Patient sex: M
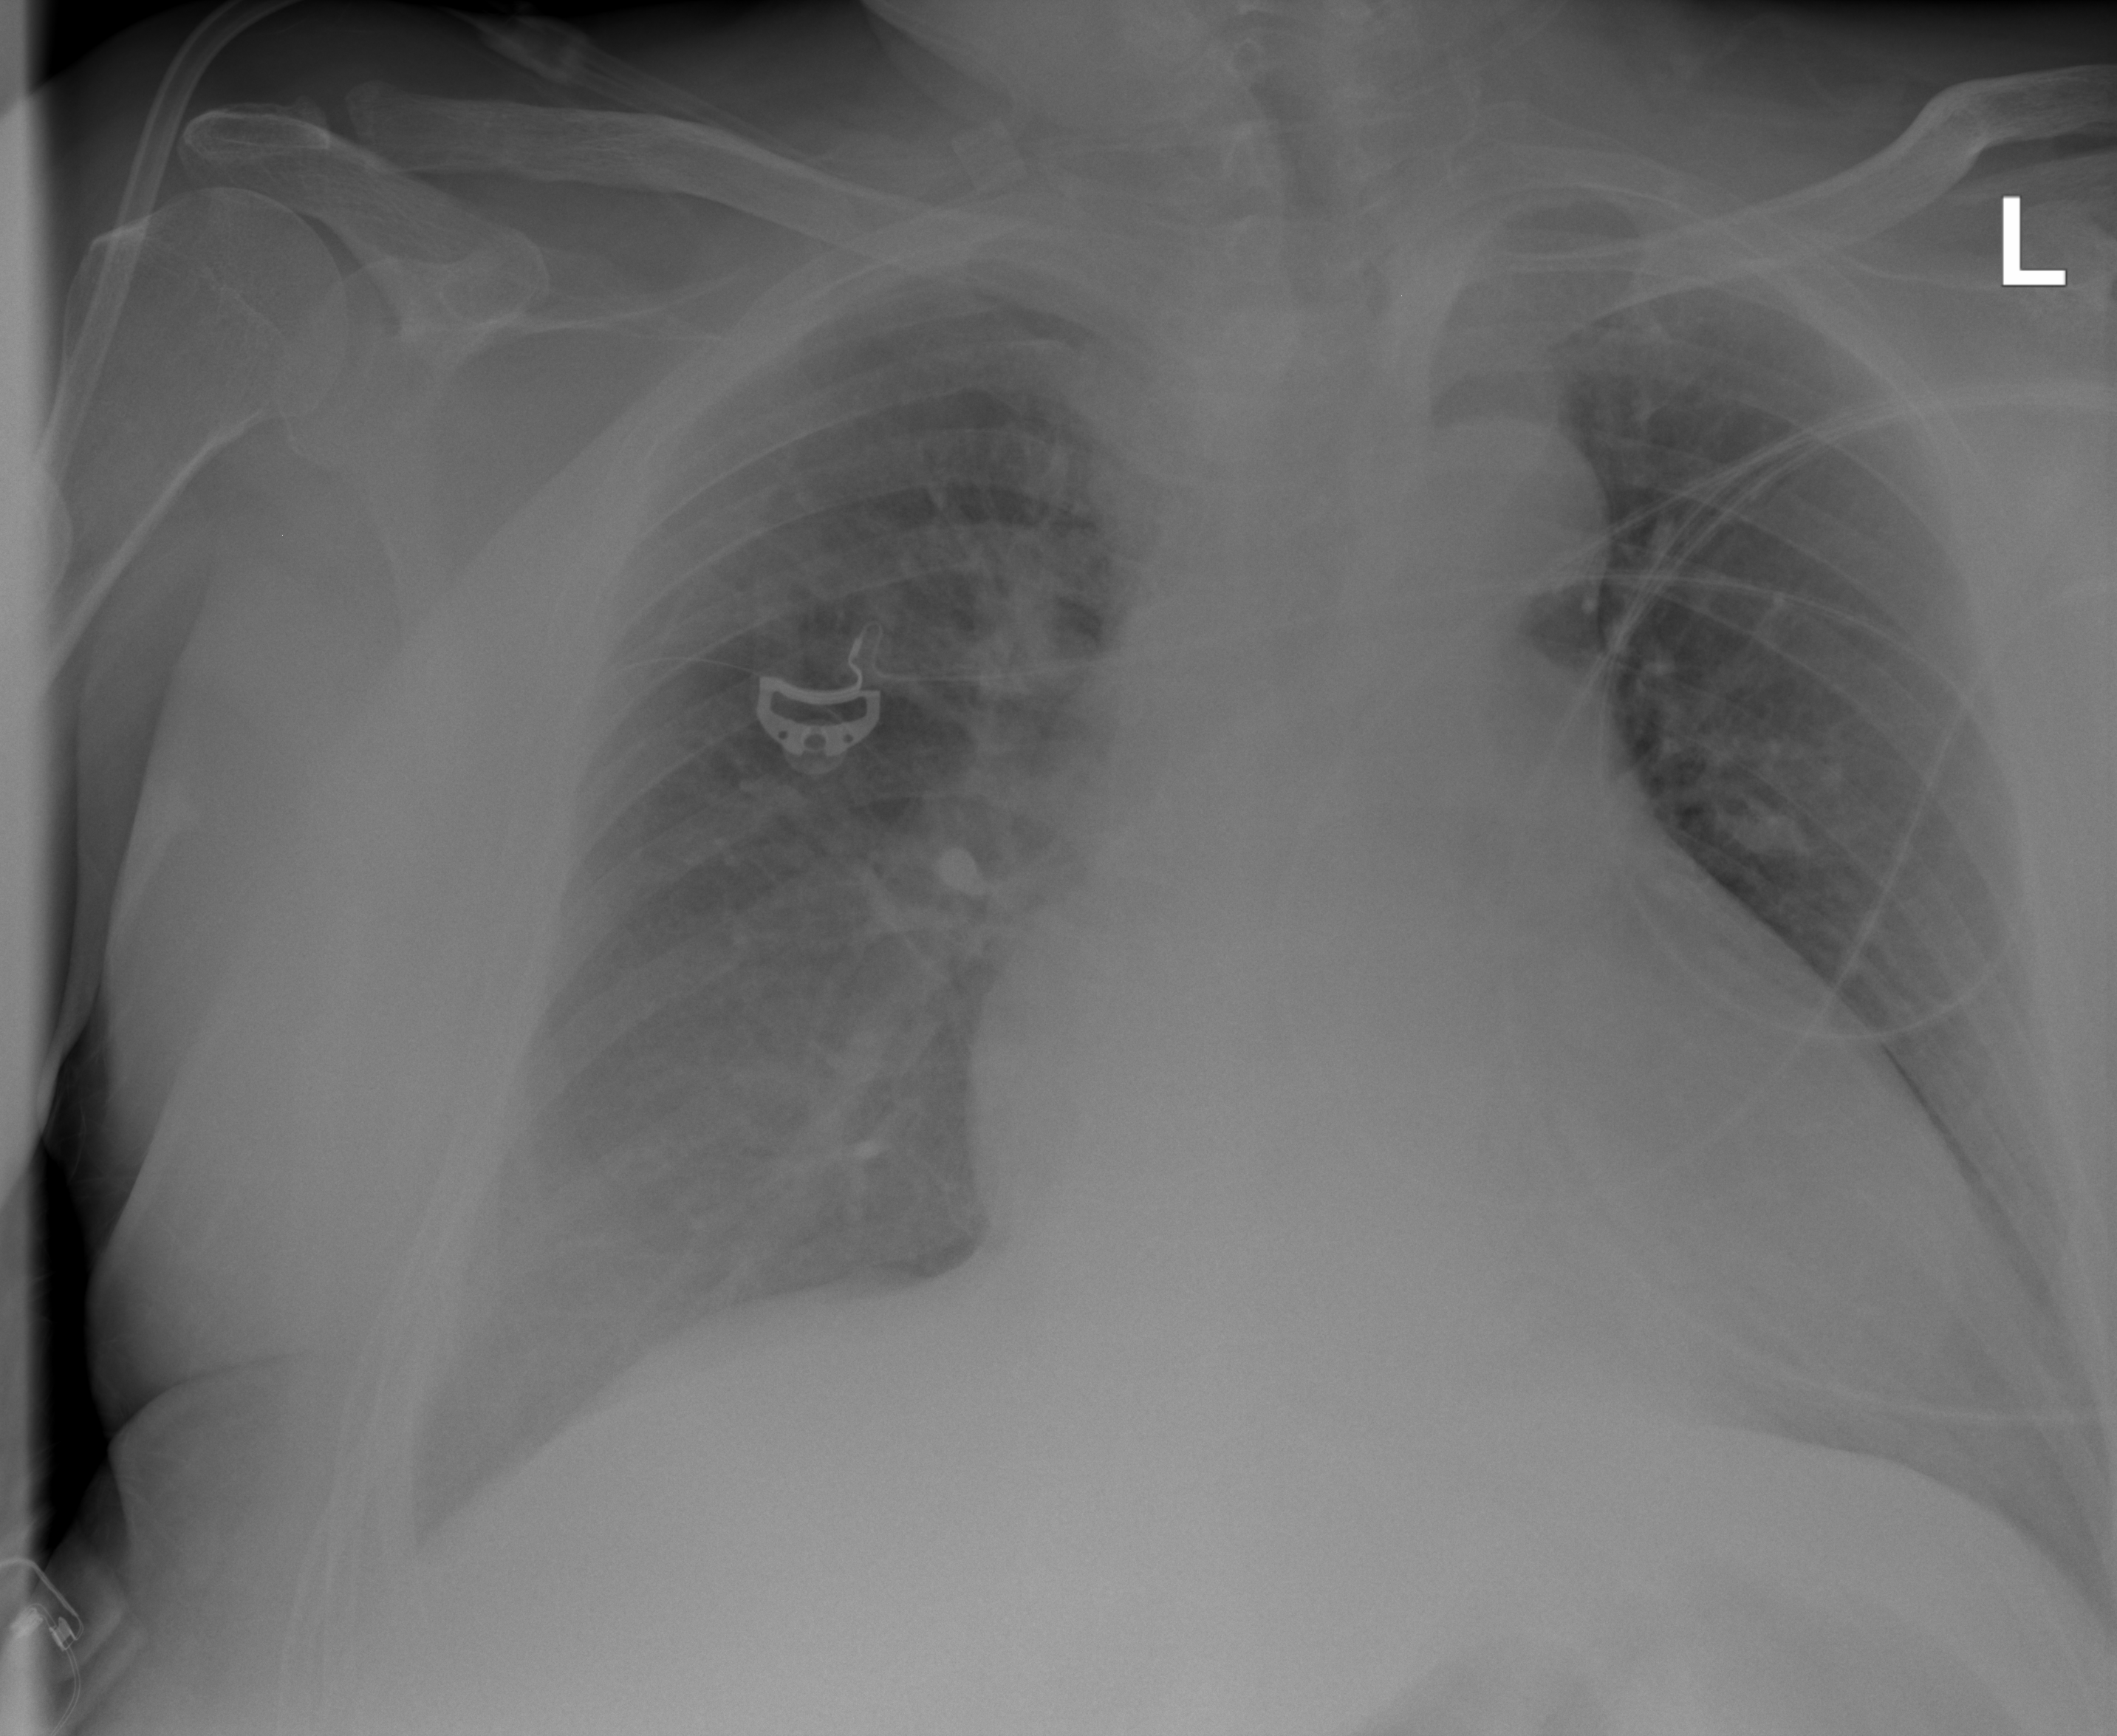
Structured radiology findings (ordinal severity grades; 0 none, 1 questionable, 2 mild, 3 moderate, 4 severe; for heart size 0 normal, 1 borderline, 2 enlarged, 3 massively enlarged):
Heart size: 1
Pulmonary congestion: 0
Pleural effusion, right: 2
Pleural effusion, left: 2
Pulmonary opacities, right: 0
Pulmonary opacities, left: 0
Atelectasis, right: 2
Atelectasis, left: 2